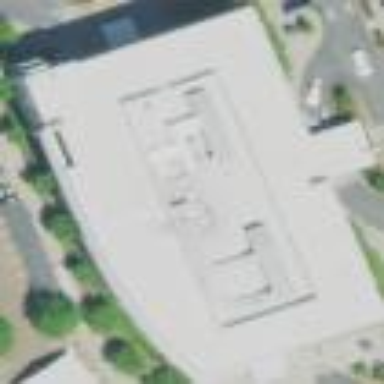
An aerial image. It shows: Commercial building that houses clinic providing healthcare services.